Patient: sex M, age 60
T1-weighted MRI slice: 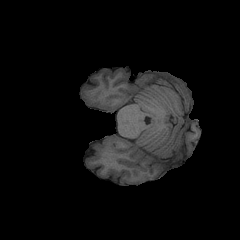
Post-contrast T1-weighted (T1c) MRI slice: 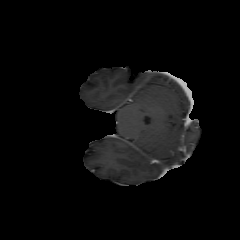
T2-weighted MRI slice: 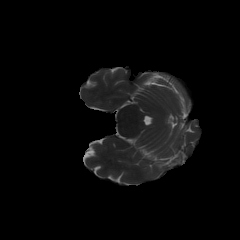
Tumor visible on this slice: no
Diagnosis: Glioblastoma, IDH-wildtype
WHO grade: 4